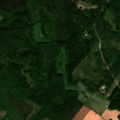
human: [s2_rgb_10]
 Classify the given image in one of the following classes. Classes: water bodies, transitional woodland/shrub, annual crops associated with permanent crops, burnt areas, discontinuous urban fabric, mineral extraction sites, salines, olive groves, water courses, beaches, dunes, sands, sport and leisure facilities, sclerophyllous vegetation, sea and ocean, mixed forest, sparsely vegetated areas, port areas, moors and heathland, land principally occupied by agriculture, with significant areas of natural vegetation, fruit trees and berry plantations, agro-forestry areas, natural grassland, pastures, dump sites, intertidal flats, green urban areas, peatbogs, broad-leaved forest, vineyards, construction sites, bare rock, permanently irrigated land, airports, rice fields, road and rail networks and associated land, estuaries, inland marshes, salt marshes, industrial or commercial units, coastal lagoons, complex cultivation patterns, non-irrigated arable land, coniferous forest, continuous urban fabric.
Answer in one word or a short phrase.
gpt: land principally occupied by agriculture, with significant areas of natural vegetation, coniferous forest, mixed forest, transitional woodland/shrub